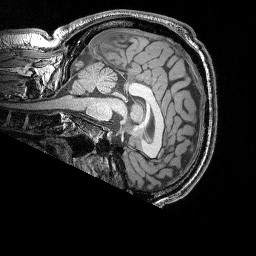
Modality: T1w
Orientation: sagittal
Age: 49
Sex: male
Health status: ill
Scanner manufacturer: siemens
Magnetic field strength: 3 T
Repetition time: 1.59 s
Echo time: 0.00418 s